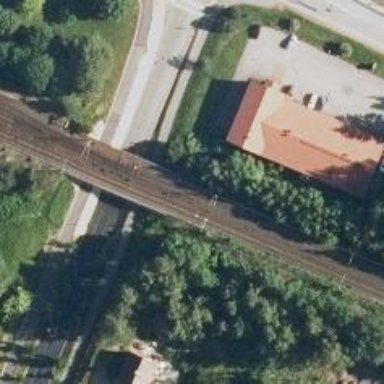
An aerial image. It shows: Railway with continuous electrified contact line.